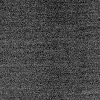
Atmospheric dust classification: dusty